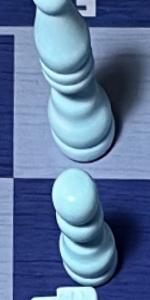
Label: Pawn_White